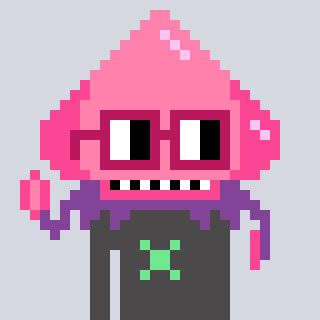
a pixel art character with square dark red glasses, a squid-shaped head and a grayscale-colored body on a cool background